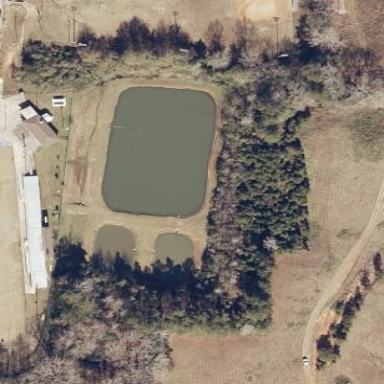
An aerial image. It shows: Pond formed in water basin.